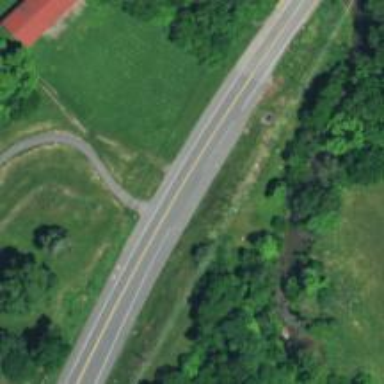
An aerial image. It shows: Asphalt road classified as primary highway.